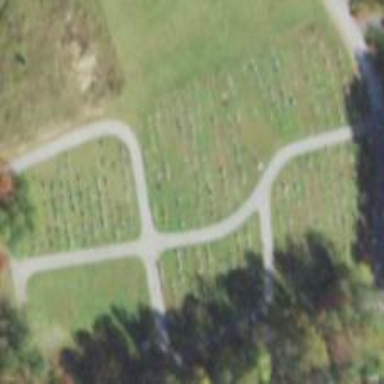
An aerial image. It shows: Graveyard.